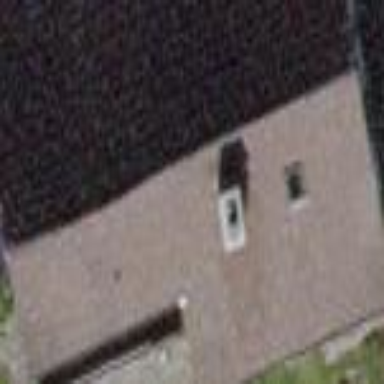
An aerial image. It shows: Close-up view of roof of building.